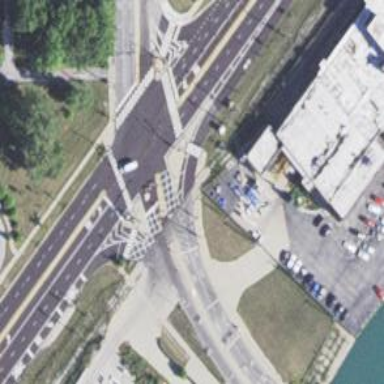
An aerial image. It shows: Footway with traffic island. The footway includes crossing island.